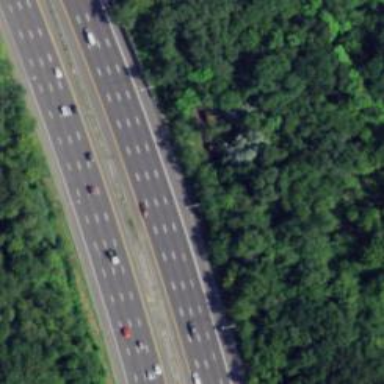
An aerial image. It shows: Motorway.